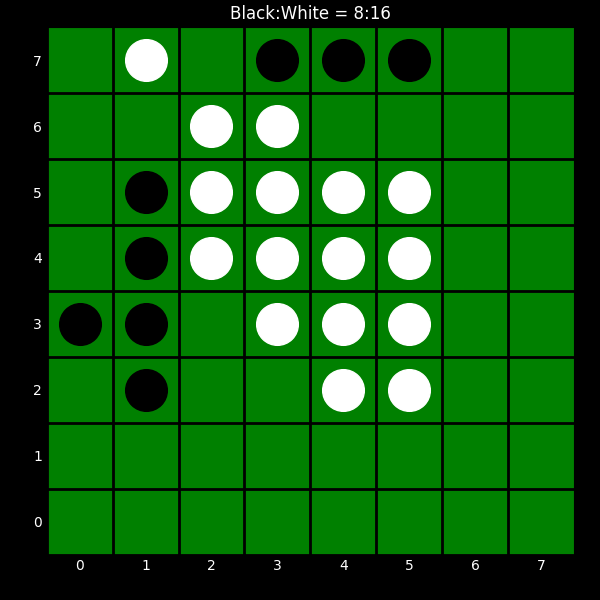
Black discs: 8
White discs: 16